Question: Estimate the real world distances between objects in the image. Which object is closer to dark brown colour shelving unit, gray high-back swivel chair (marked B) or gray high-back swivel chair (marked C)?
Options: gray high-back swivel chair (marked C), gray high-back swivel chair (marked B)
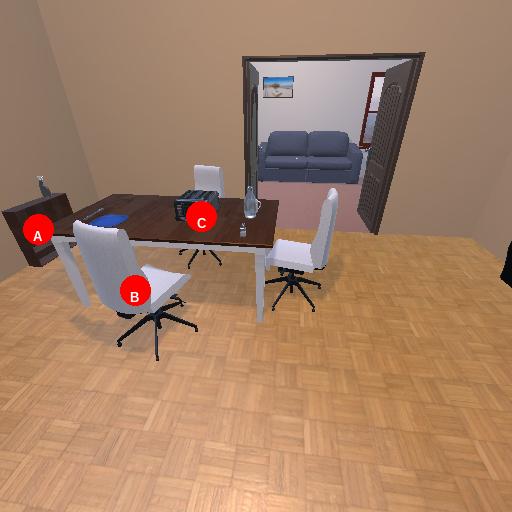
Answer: gray high-back swivel chair (marked C)